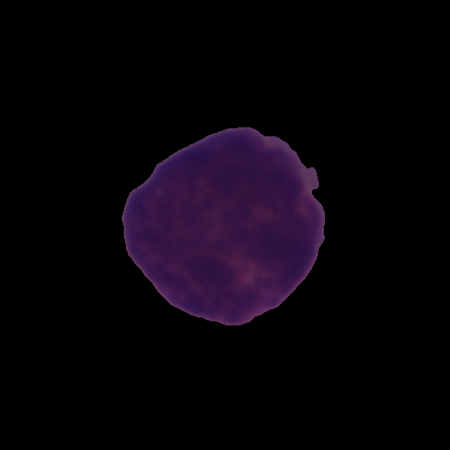
Label: cancer